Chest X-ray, AP view. Patient: 54 years old, sex M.
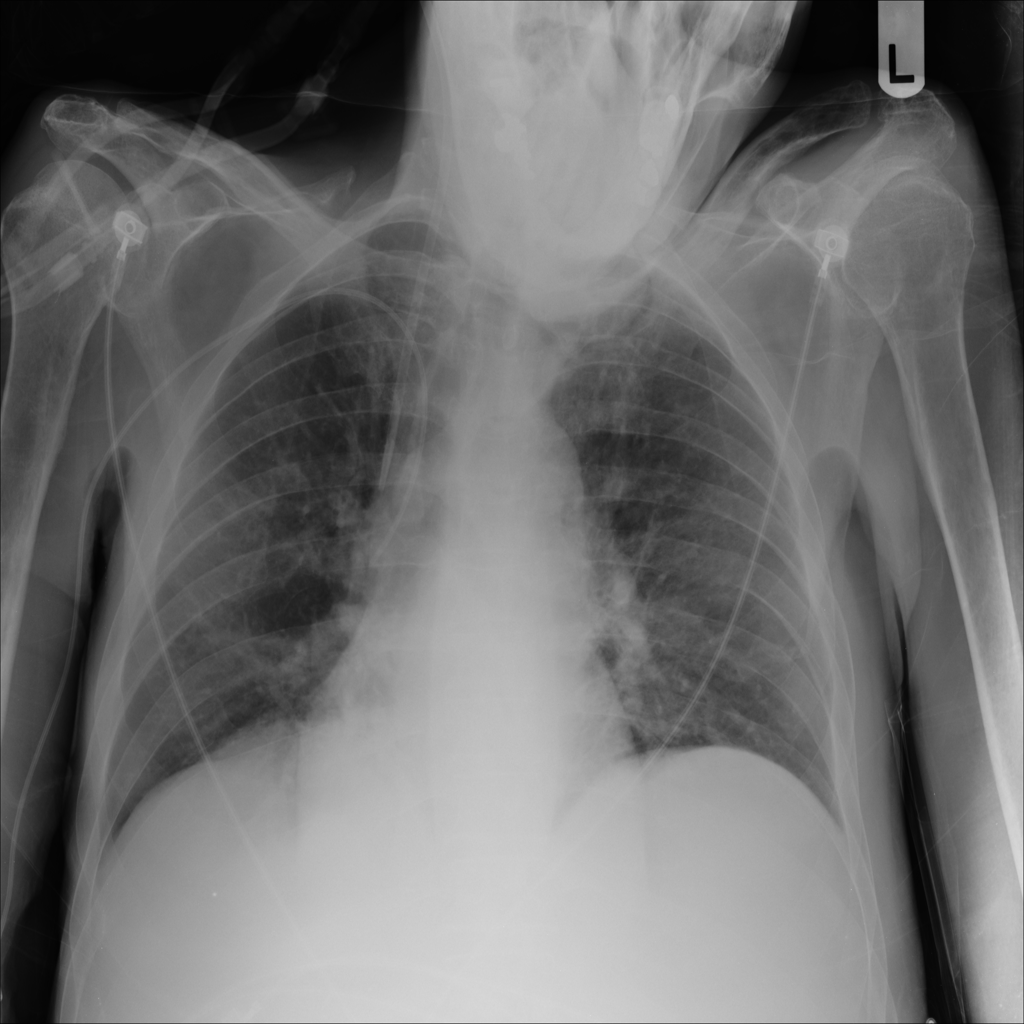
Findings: No Finding